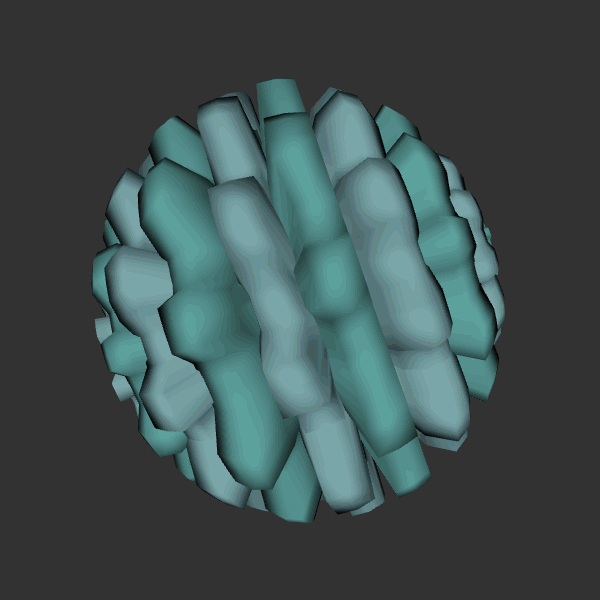
Background: dark